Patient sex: F
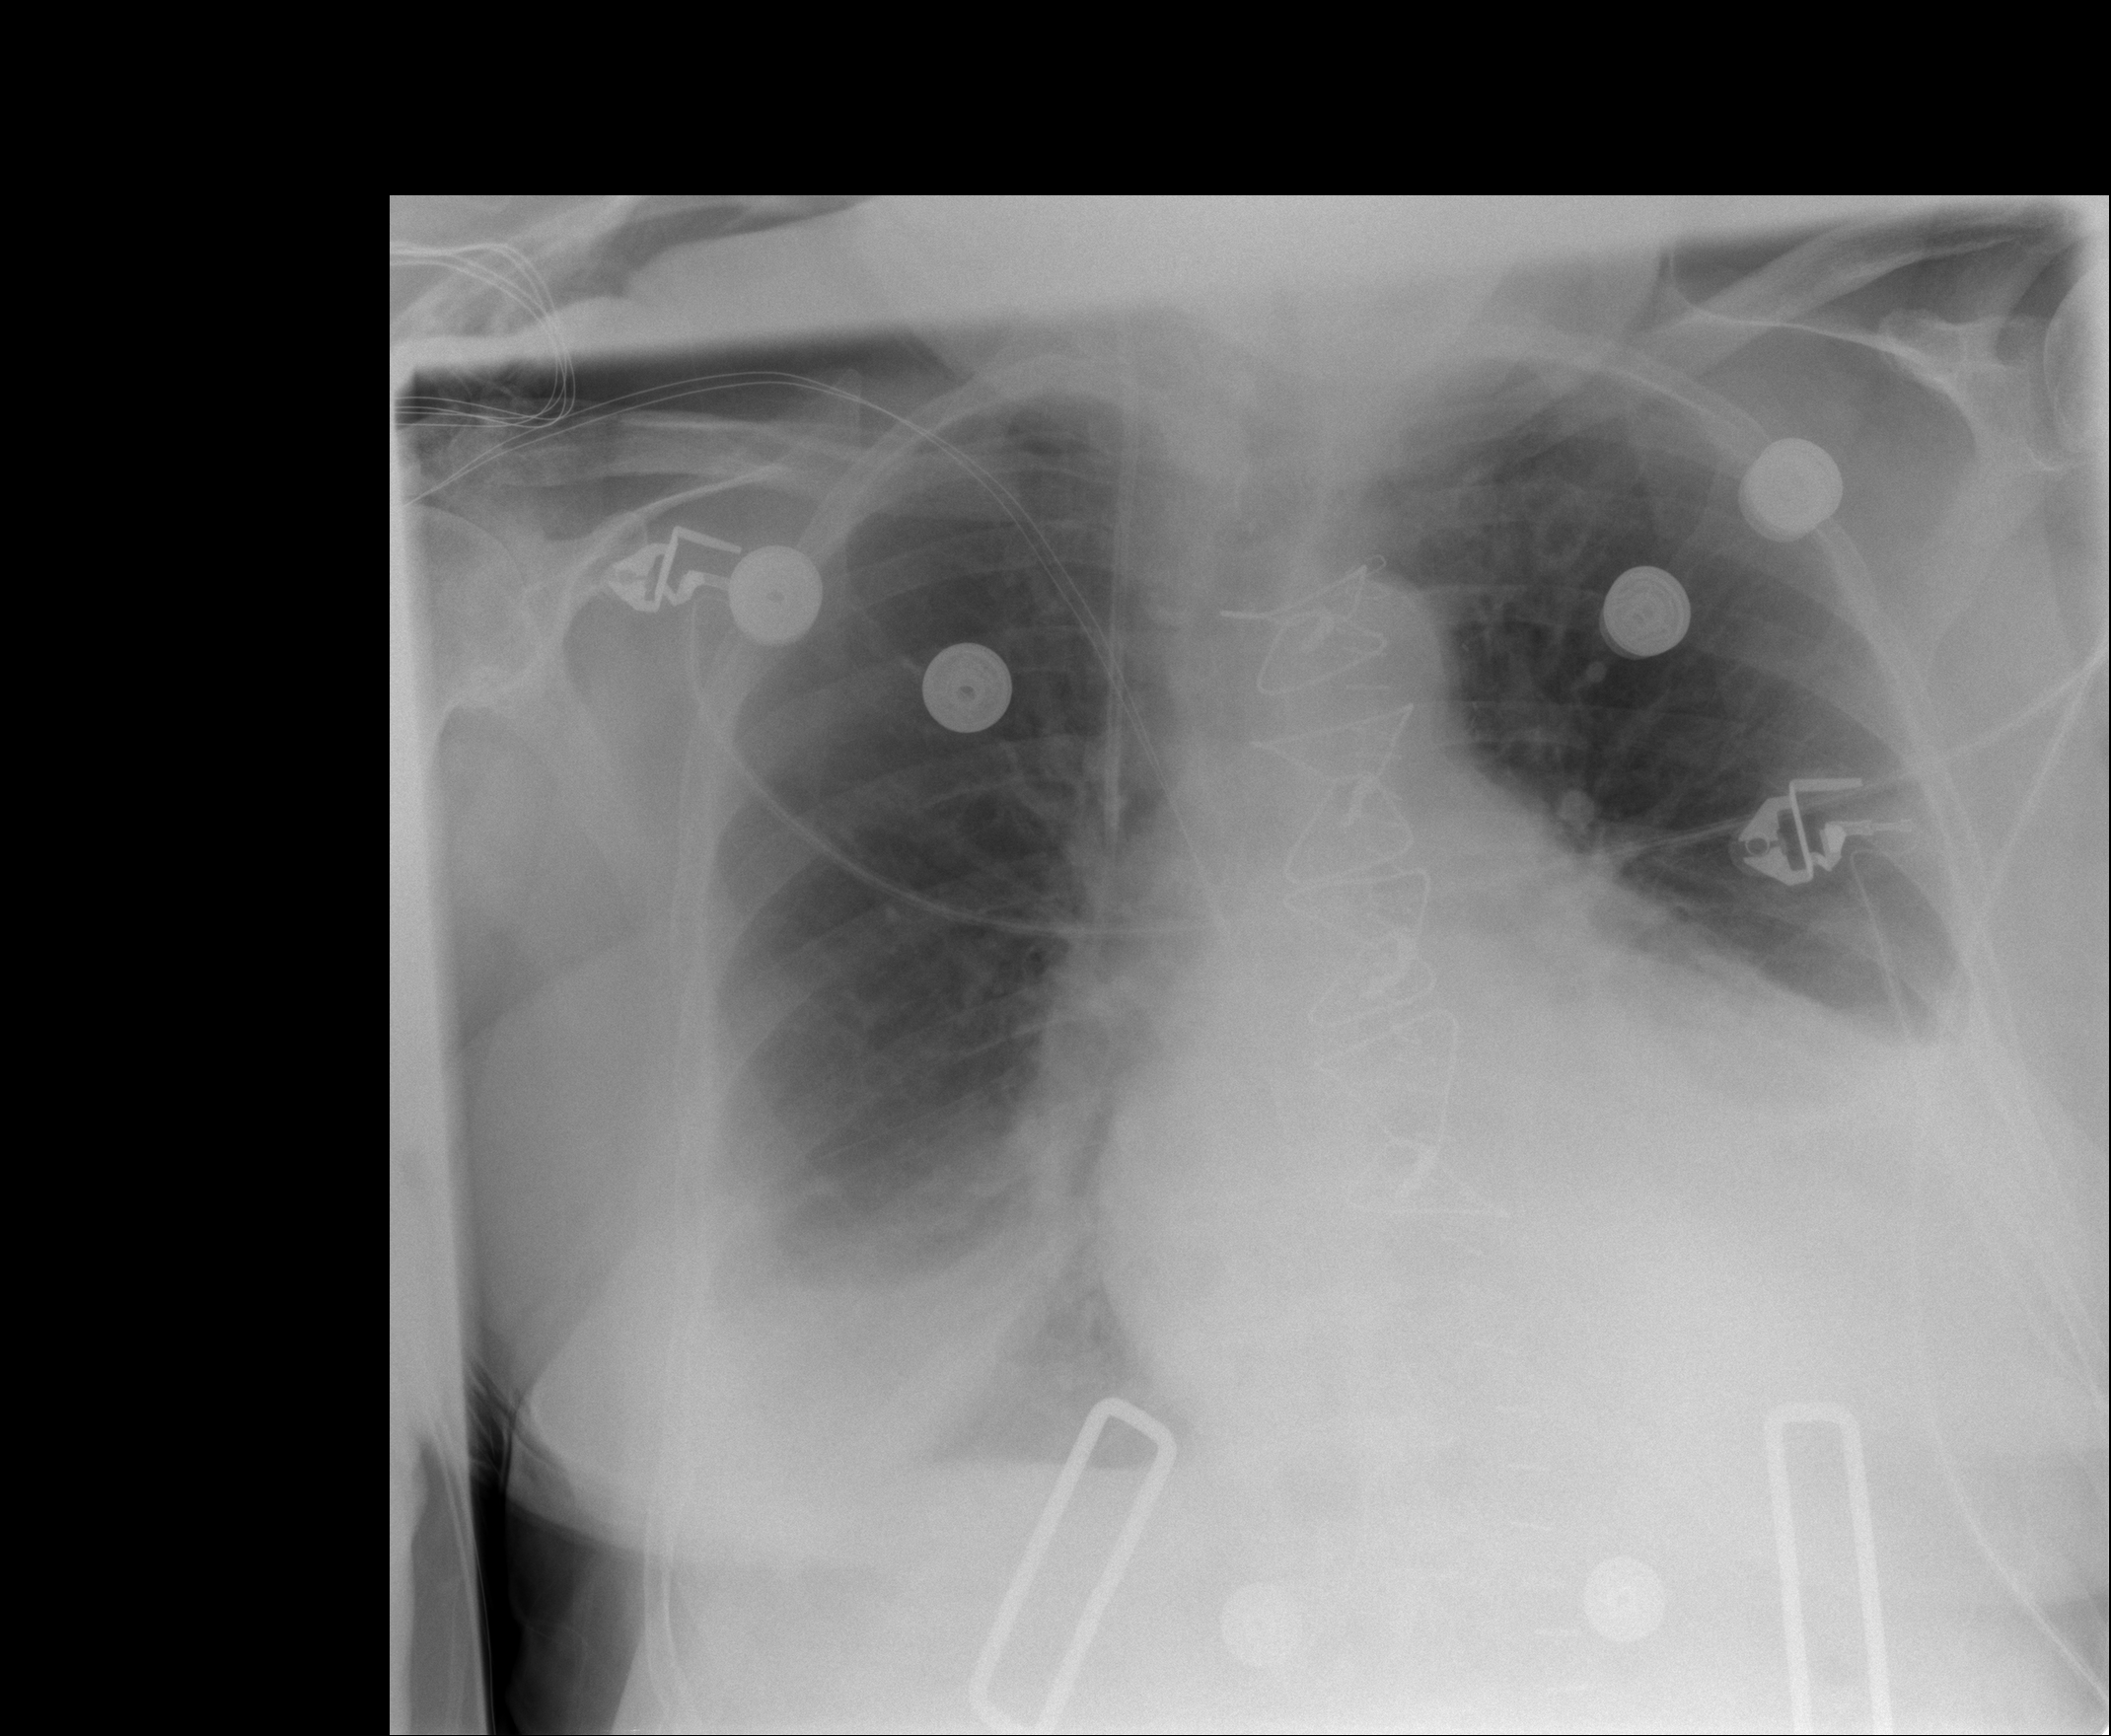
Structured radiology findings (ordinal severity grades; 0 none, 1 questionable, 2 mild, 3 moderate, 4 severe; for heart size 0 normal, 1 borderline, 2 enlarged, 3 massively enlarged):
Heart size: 2
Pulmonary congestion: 0
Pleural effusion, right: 2
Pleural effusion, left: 2
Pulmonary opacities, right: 1
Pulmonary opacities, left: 0
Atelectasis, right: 3
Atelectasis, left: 2